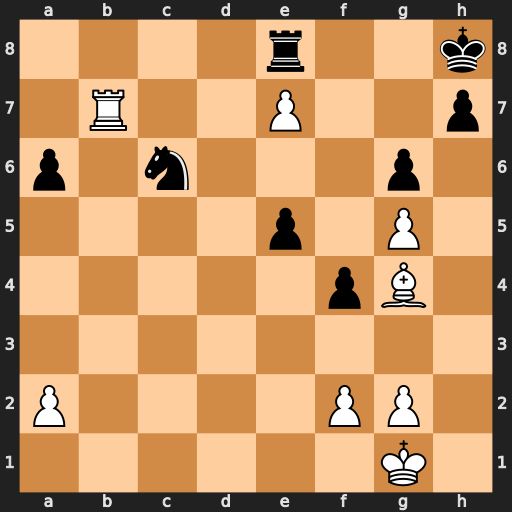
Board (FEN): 4r2k/1R2P2p/p1n3p1/4p1P1/5pB1/8/P4PP1/6K1
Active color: w
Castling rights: -
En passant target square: -
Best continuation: Bd7 Rxe7 Bxc6 Rxb7 Bxb7